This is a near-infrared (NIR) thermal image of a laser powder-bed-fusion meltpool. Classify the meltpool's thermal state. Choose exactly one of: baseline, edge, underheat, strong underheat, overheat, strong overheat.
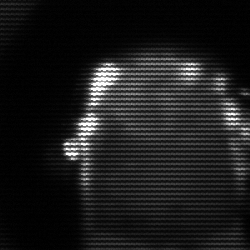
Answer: baseline